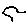
Label: bird